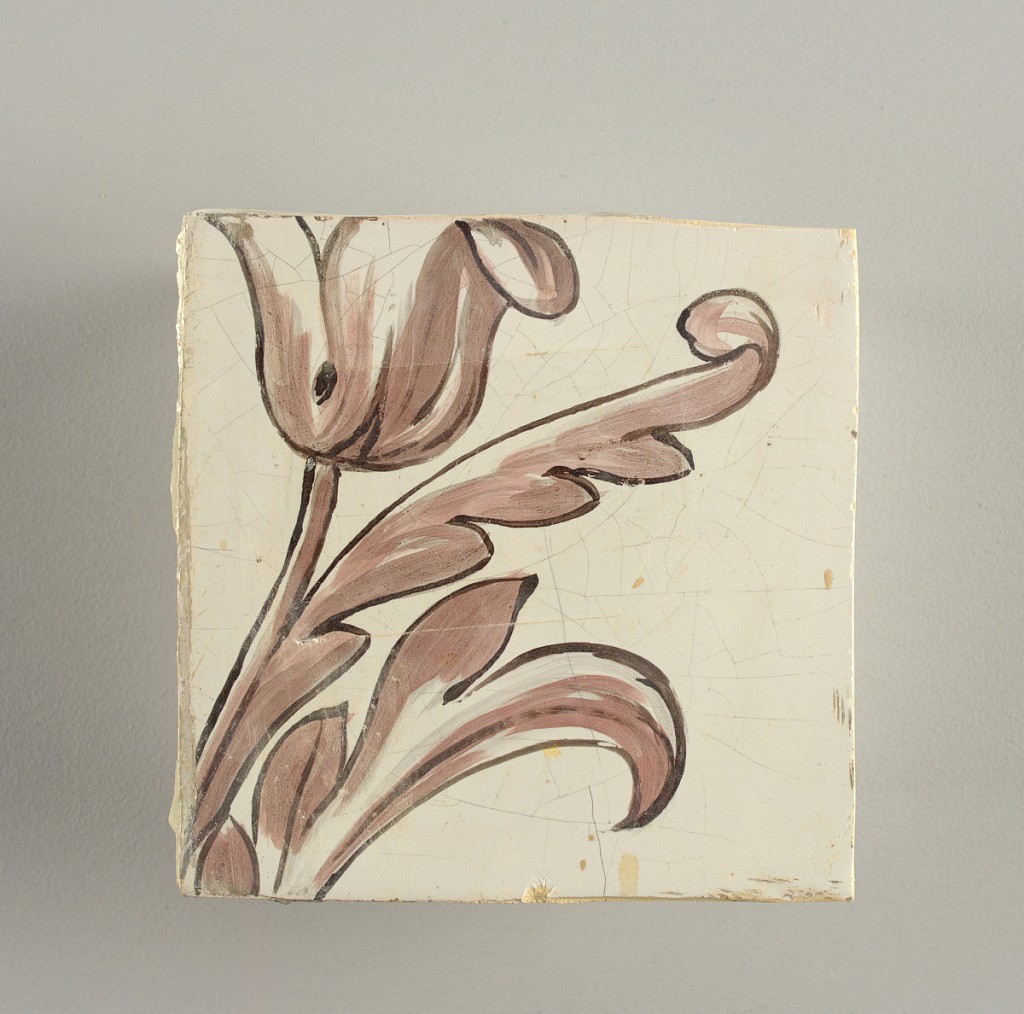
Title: Wall facing
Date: ca. 1725
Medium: tin-glazed earthenware, underglaze
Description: Running design for a frieze or a dado, composed of scrolls of foliage and strapwork, and four repeating motifs--a seated woman in a small upright oval medallion, a putto seated on a rocailled base, and strapwork in axial pattern.  The various panels, A to F, show various repeats of the same design, all being five tiles high and a varying number of tiles wide.